Question: I'm building a simple tour booking app.
It has 3 linked tables, setup as below.
Given a specific TourCategoryId and a date (dte), I'm trying to build an object which I can then go on to populate a viewmodel with.
However I'm not understanding how to check the TourDate field against dte.
Am I trying to do too much in one statement? Can anyone help me with what I thought would be a simple query?
Thanks for any advice:
My linq is:
'''
var tours = db.Tours
.Include(x => x.TourDate)
.Include(x => x.TourDate.Select(b => b.Booking))
.Where(t => t.TourCategoryId == id &&
t.TourDate.Any(td => td.Date==dte));
'''
(also pseudo code)
'''
.Where(v => v.Booking.NumberBooked.Sum() < v.Tours.PlacesAvailable)
'''
I've updated this with suggestions below, but it is returning all 'td.Date' - and not filtering, as you can see from the screenshot below, showing all 3 records returned, and not just those where 'td.Date == dte':
Is it the .Any that is maybe not correct?
The end result should be
List of Tours => List of Dates => List of Bookings - where the dates are filtered to the 'dte' eg:
'''
Tour1- night tours
--TourDate - filtered to 02/03/2015
----Booking1
----Booking2
----Booking3
Tour2- day tours
--TourDate - filtered to 02/03/2015
----Booking1
----Booking2
Tour3- multi-day tours
--TourDate - filtered to 02/03/2015
----Booking1
----Booking2
----Booking3
----Booking4
'''
Thanks again, Mark

'''
public class Tour
{
public int TourId { get; set; }
public int TourCategoryId { get; set; }
public string TourName { get; set; }
public int PlacesAvailable { get; set; }
public virtual ICollection<TourDate> TourDate { get; set; }
}
public class TourDate
{
public int TourDateId { get; set; }
public int TourId { get; set; }
public DateTime Date { get; set; }
public virtual Tour Tour { get; set; }
public virtual ICollection<Booking> Booking { get; set; }
}
public class Booking
{
public int BookingId { get; set; }
public int TourDateId { get; set; }
public string Name { get; set; }
public string Email { get; set; }
public int NumberBooked { get; set; }
public virtual TourDate TourDate { get; set; }
}
'''
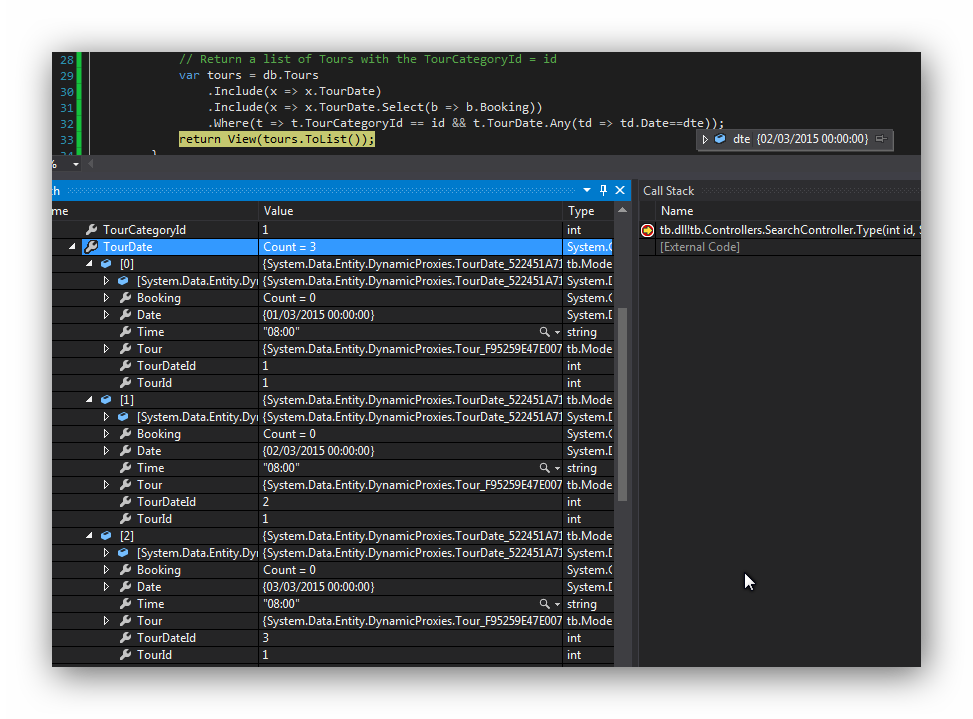
Answer: From what I understand you want any 'Tour' in 'TourCategoryId' which has a 'TourDate' on 'dte'.
This may work for you.
'''
var tours =
db.Tours
.Include(x => x.TourDate)
.Include(x => x.TourDate.Select(b => b.Booking))
.Where(t => t.TourCategoryId == id &&
t.TourDate.Any(td => td.Date == dte));
'''
To filter the 'TourDate'.
'''
foreach(var tour in tours)
{
tour.TourDate = tour.TourDate.Where(td => td.Date == dte).ToList()
}
'''